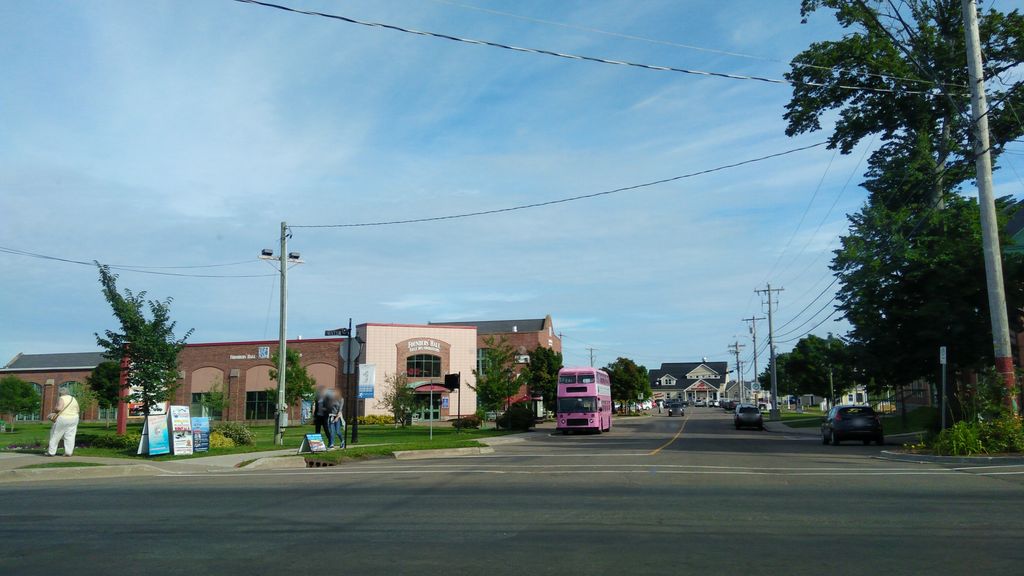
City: charlottetown